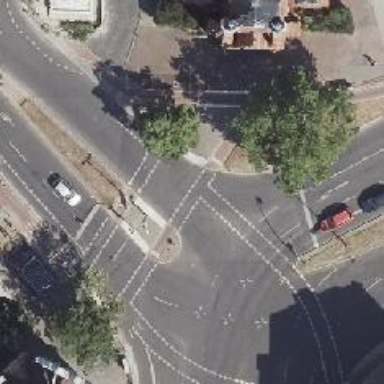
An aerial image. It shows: Traffic island located on footway.